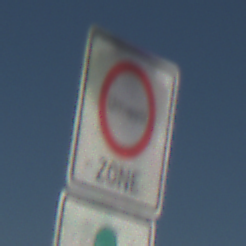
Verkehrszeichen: BeginnUmweltzone
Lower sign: FreistellungVomVerkehrsverbot3
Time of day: MorningAfternoon
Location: Outdoor (Nature)
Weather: Clear
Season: Autumn
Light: Natural